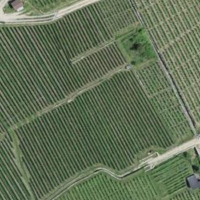
EUNIS habitat code: 40
Species observed at this site:
Jacobaea vulgaris
Himantoglossum hircinum